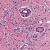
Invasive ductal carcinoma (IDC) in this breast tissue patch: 1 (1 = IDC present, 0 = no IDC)